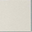
Piece: xx